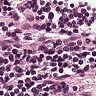
Metastatic tissue present: no